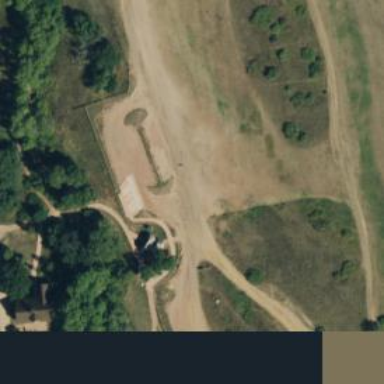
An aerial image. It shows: Parking area with unpaved surface.